Question: I'm trying to add some comments in XML files using Android studio but it's breaking the code.

How do I resolve this?
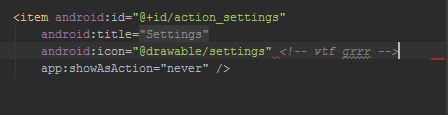
Answer: ### I'm trying to add some comments in XML files using Android studio but it's breaking the code.
You cannot add a comment inside a tag.
See <URL> for more information.